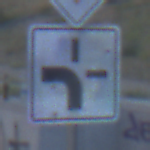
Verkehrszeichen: VerlaufVorfahrtsstrasse1
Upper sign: Vorfahrtsstrasse
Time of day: SunriseSunset
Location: Outdoor (Urban)
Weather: Clear
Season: NotSpecified
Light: Natural